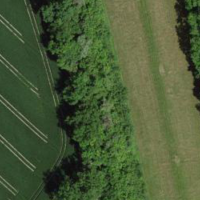
EUNIS habitat code: 53
Species observed at this site:
Cyanistes caeruleus
Alauda arvensis
Parus major
Erithacus rubecula
Emberiza cirlus
Sitta europaea
Sylvia atricapilla
Turdus merula